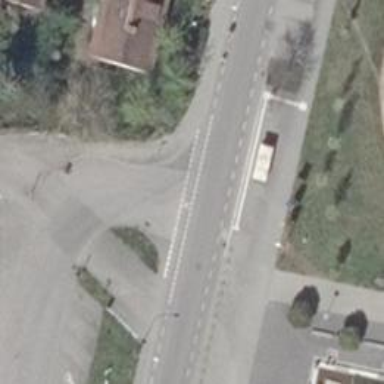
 featuring sidewalks on both sides and advisory cycle lane."